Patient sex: M
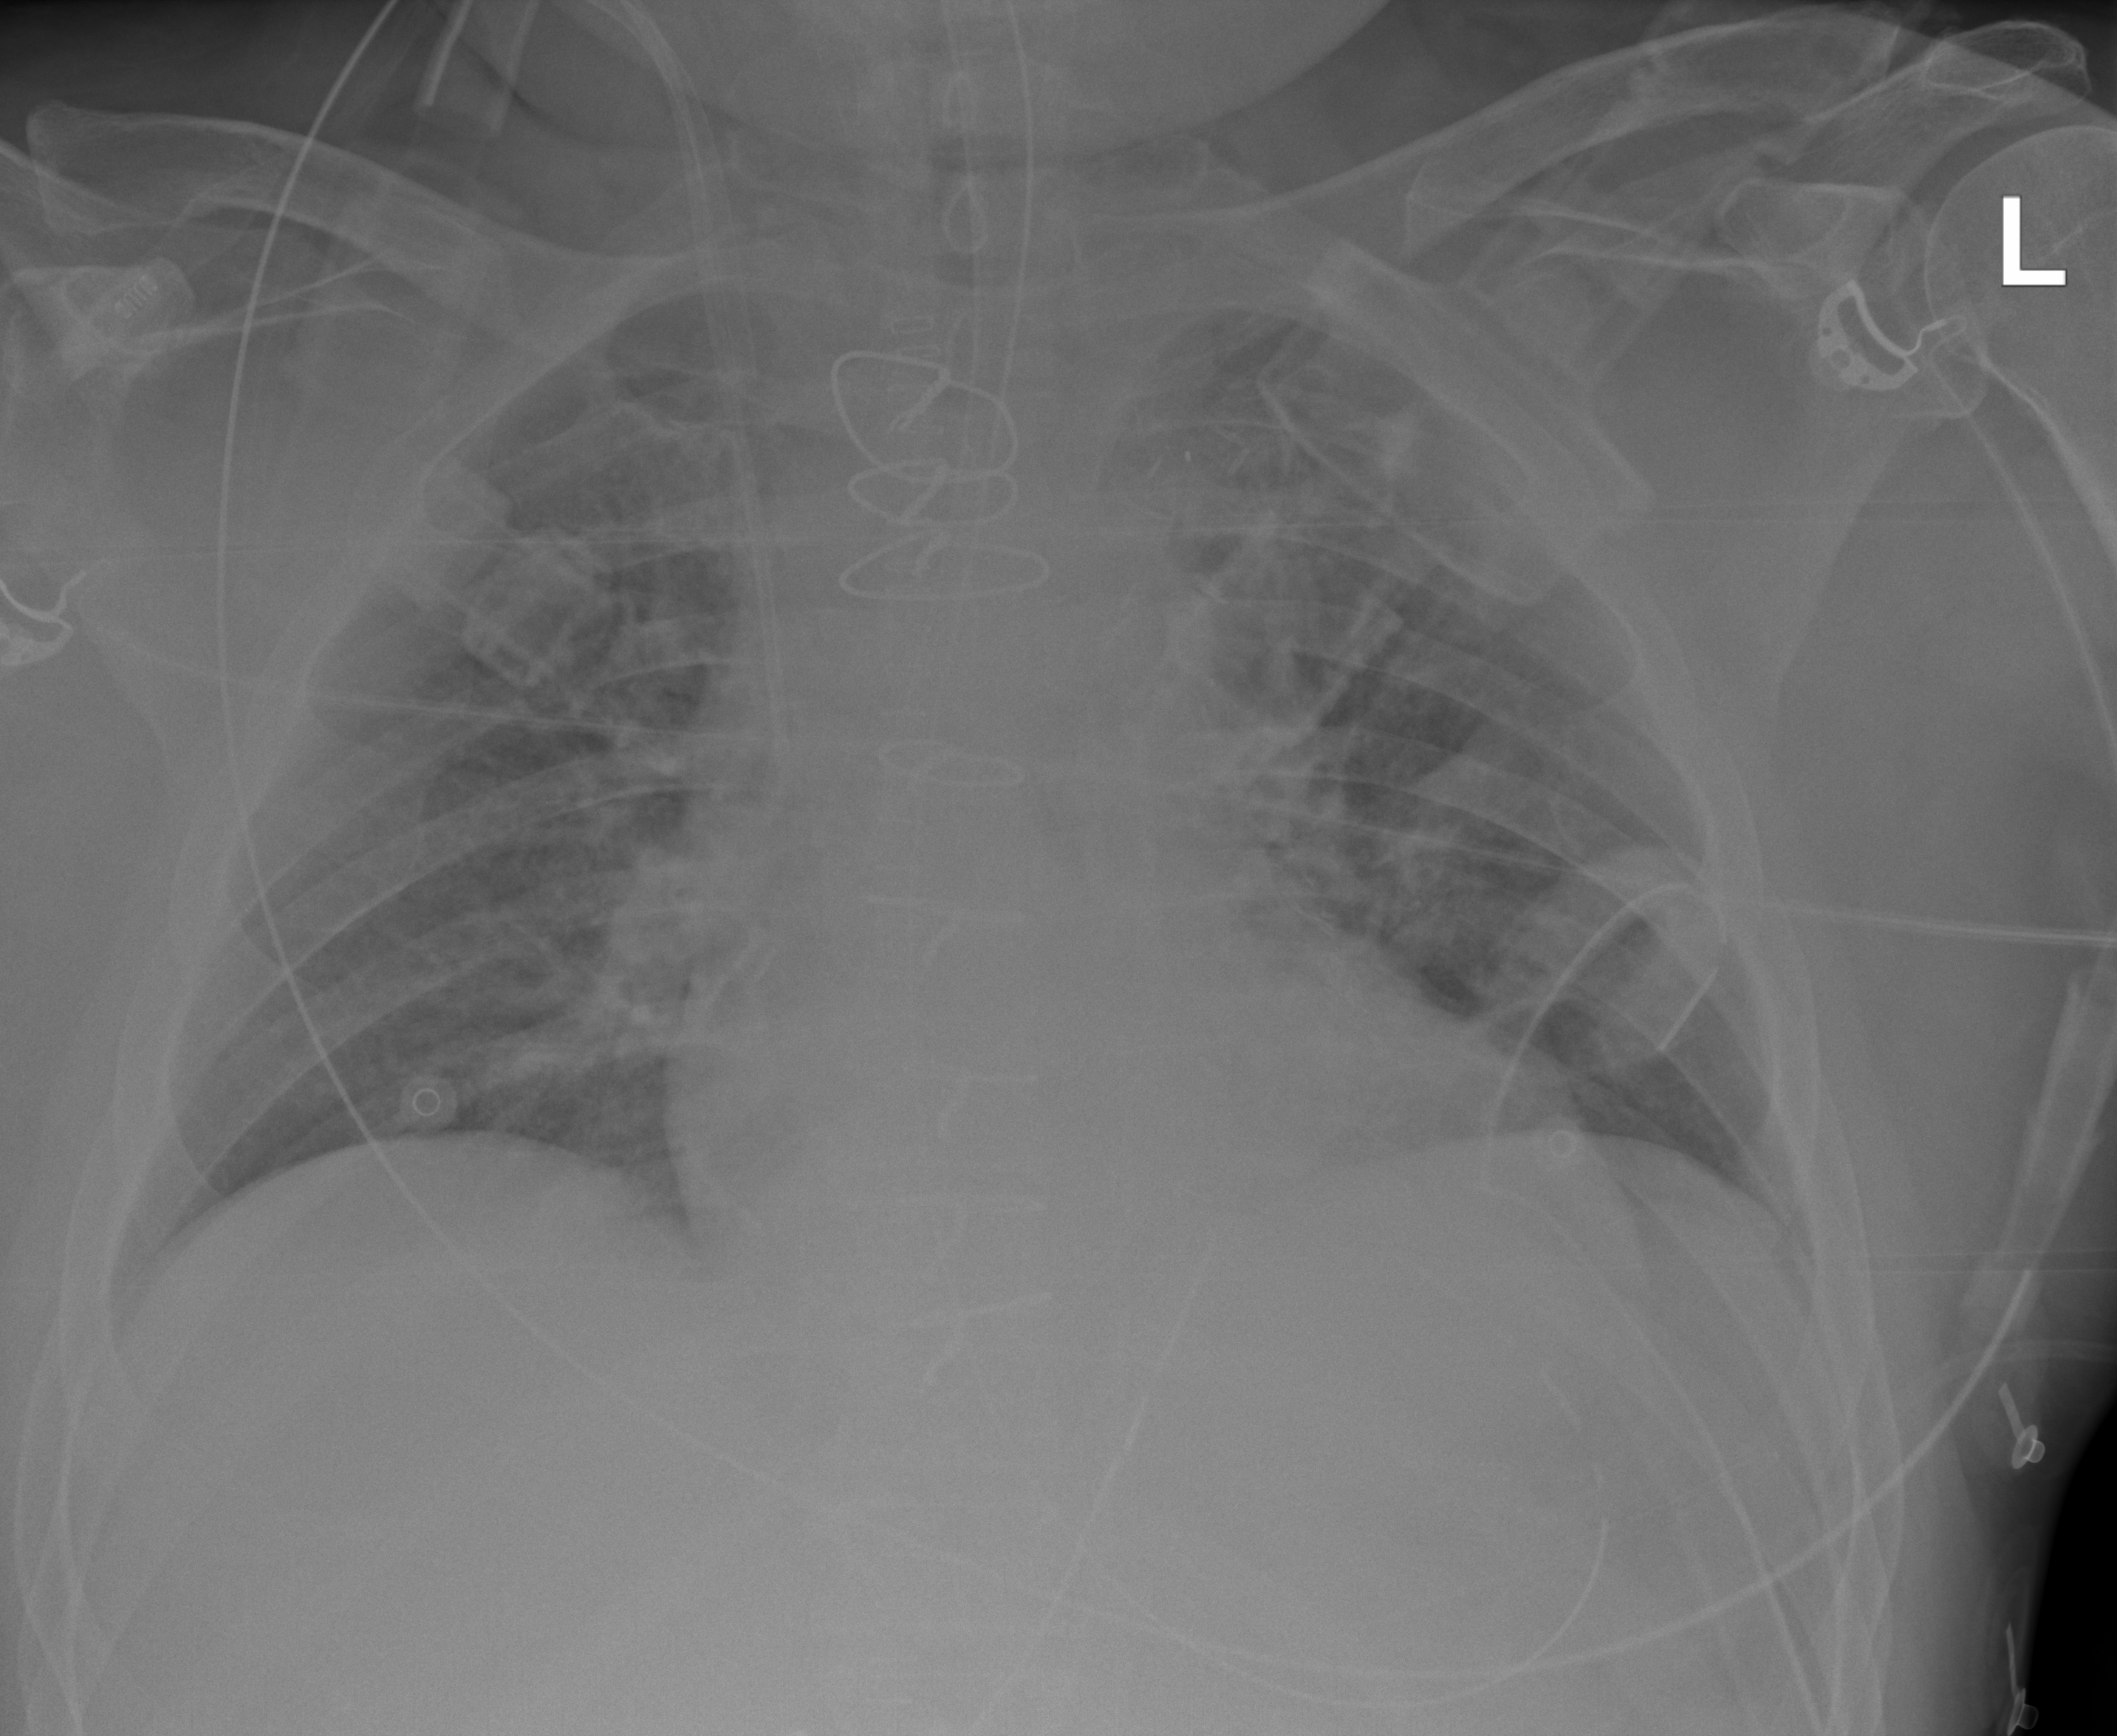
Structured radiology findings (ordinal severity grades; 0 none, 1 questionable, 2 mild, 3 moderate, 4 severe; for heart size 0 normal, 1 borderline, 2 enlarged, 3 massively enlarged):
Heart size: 2
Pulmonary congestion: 2
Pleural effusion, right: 0
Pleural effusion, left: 0
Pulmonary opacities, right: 2
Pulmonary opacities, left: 2
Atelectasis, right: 2
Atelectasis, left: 2